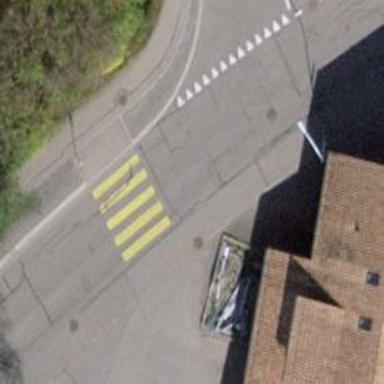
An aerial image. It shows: Uncontrolled road crossing.